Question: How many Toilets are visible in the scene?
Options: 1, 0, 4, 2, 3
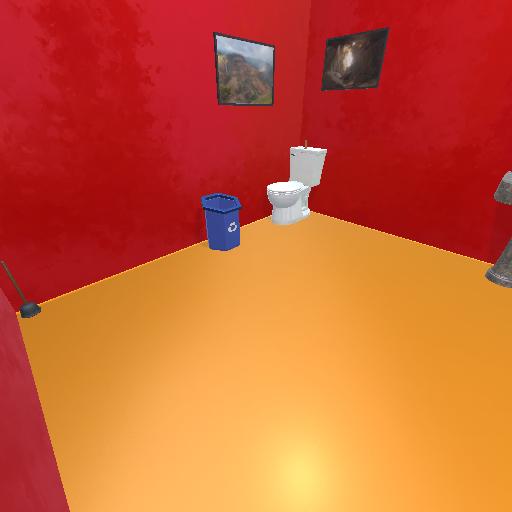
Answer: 1